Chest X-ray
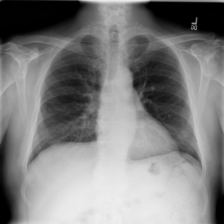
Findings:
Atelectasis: negative
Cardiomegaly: negative
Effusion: negative
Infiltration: negative
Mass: negative
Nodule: negative
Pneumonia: negative
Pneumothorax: negative
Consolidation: negative
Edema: negative
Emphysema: negative
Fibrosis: negative
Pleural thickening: negative
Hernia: negative